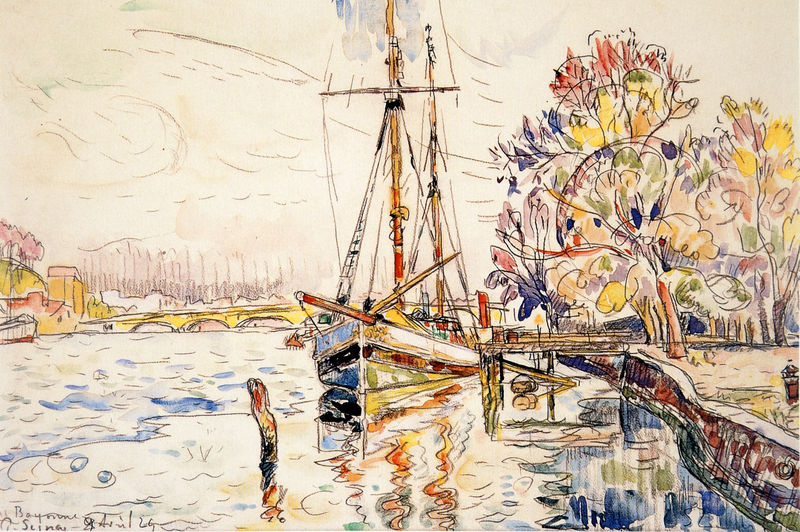
Titel: Bayonne
Künstler: Paul Signac
Standort: Paris
Institution: Musée du Louvre
Schlagwörter: baum, blau, blätter, dunkel, himmel, mann, schatten, wasser, weiß, wolken, aquarell, bäume, fluss, gelb, grün, landschaft, stadt, ufer, braun, bunt, grau, hell, hintergrund, holz, licht, orange, paris, schwarz, skizze, vordergrund, zeichnung, gebäude, haus, rot, weg, wiese, mensch, stein, steine, signatur, horizont, häuser, hügel, pfähle, spiegelung, stamm, vögel, wind, brücke, gewässer, sonne, strick, rosa, wald, boot, kahn, stock, farbig, schiff, schrift, segel, segelboot, strand, wellen, fischer, mast, schiffer, segelschiff, modern, mauer, farbe, lila, violett, linien, herbst, bug, hafen, seine, anleger, kai, kaimauer, masten, promenade, seile, steg, wogen, ausleger, junge, striche, anlegen, takelage, impression, bögen, tusche, bayern, fischerboot, mole, linie, pfahl, schraffur, text, entwurf, tupfer, seurat, sisley, signac, segelbot, stumpf, waser, anlegestelle, pflock, coloriert, zweimaster, blau rot, bayonne, mastbaum, seegelboot, taggelage, farbenfroh, acquarell, landungssteg, brücle, bayernm